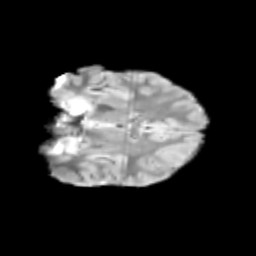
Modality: T2w
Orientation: coronal
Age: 9
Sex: female
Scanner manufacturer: siemens
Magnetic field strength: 3 T
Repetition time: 3.8 s
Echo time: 0.07 s